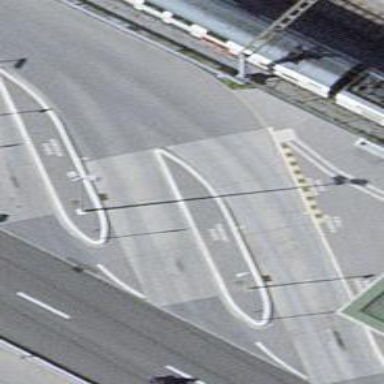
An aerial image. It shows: Platform for public transport on the road.